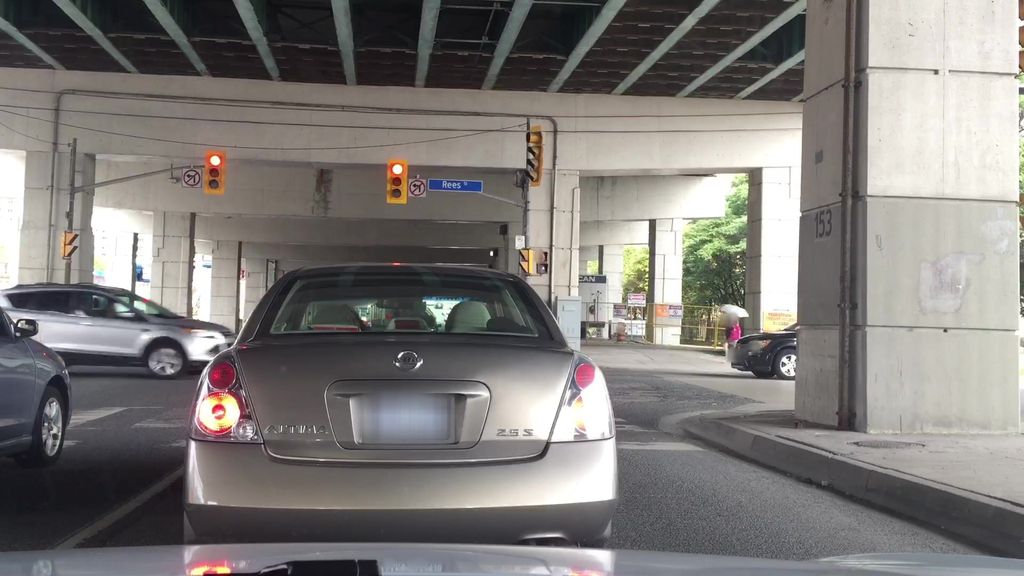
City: toronto